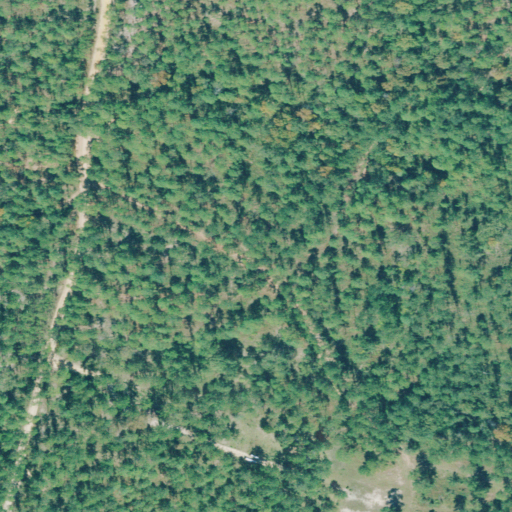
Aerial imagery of mountain in Georgia named Higley Hill containing evergreen forest, mixed forest, grassland, open development, and deciduous forest